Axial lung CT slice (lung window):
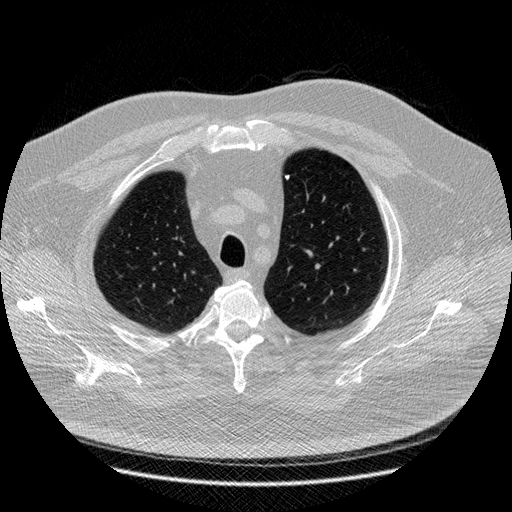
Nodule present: yes
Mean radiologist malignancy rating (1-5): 1